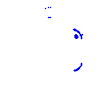
Particle: proton